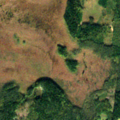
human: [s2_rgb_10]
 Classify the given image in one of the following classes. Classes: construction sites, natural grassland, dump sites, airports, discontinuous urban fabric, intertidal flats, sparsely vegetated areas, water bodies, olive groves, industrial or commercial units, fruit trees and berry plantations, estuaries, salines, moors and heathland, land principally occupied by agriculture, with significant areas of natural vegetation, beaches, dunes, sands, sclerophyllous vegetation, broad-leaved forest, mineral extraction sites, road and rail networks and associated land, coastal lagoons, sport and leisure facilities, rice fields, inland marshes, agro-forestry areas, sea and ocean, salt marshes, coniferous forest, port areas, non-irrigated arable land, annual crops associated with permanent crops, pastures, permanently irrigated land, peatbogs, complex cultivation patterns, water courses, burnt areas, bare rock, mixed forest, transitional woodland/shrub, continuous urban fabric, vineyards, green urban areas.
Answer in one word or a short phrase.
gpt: coniferous forest, mixed forest, transitional woodland/shrub, peatbogs